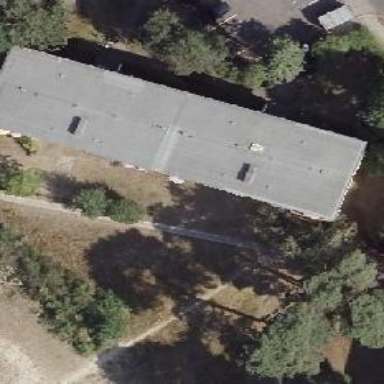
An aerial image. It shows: Flat-roofed residential building.